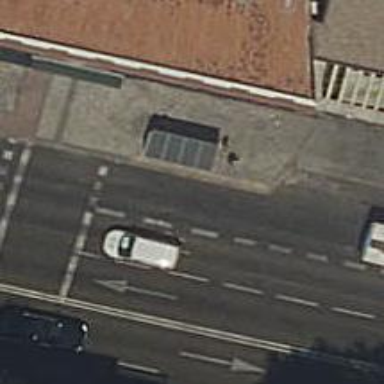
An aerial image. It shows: Bus stop with shelter. It is platform for public transport.